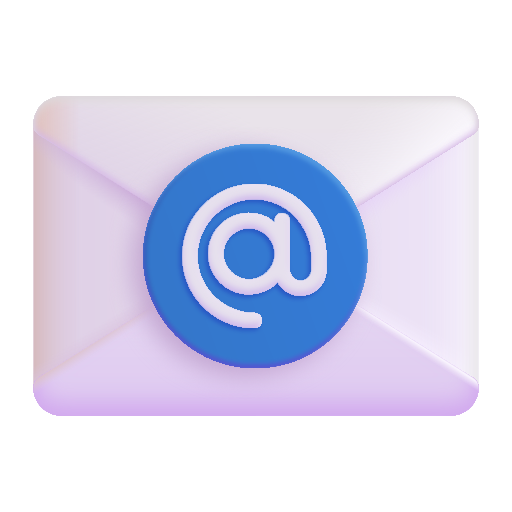
e mail color